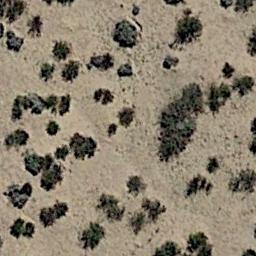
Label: chaparral